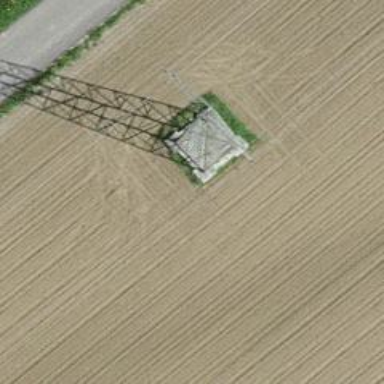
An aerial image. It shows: Lattice structure tower used for power transmission.